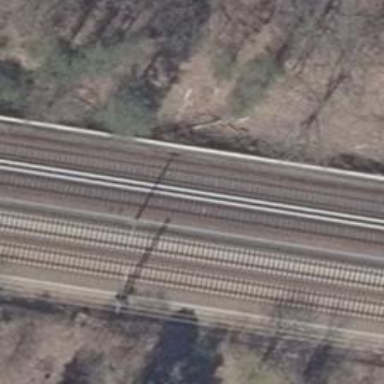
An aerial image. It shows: Railway signal.